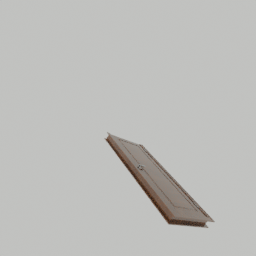
Label: architecture